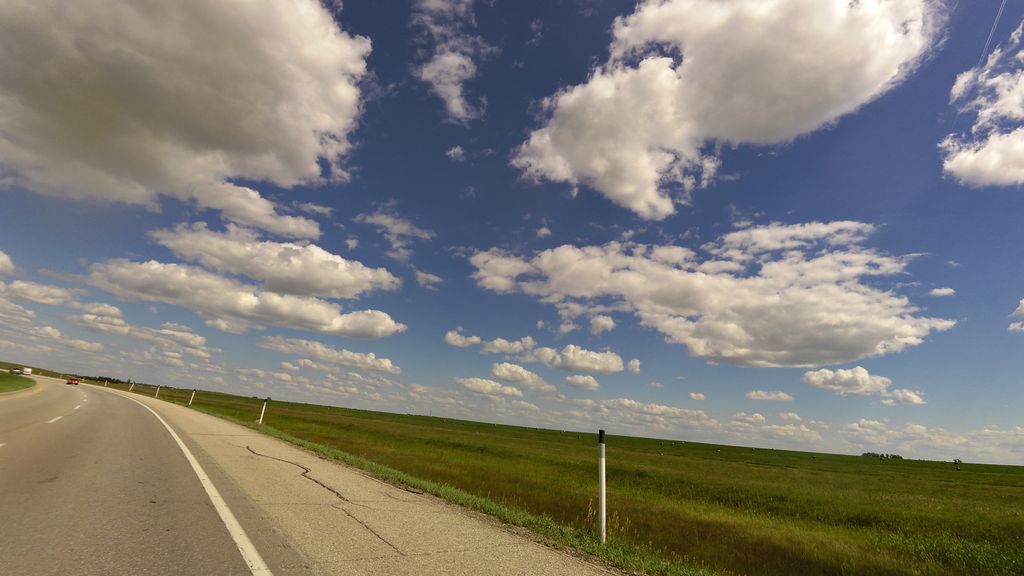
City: winnipeg